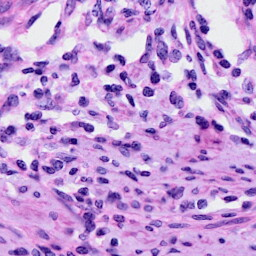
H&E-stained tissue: Cervix